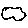
Label: cloud